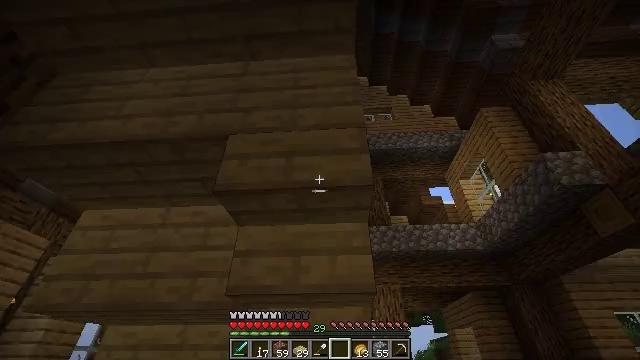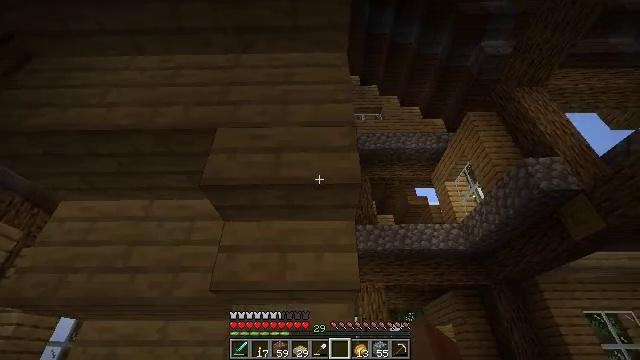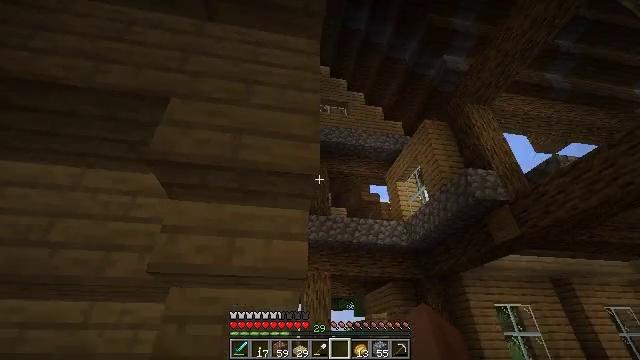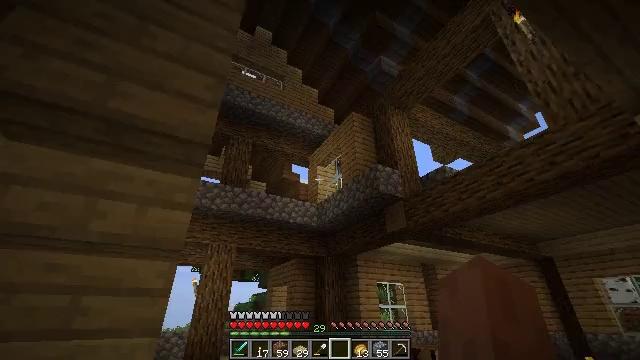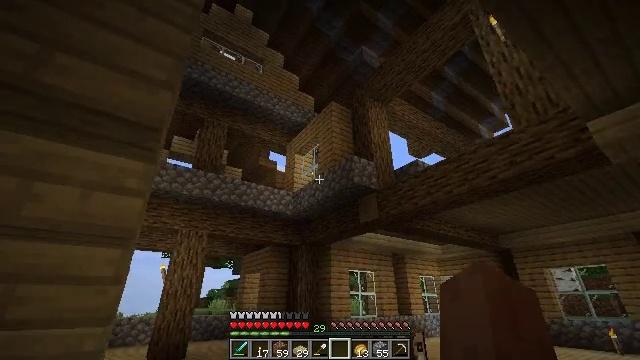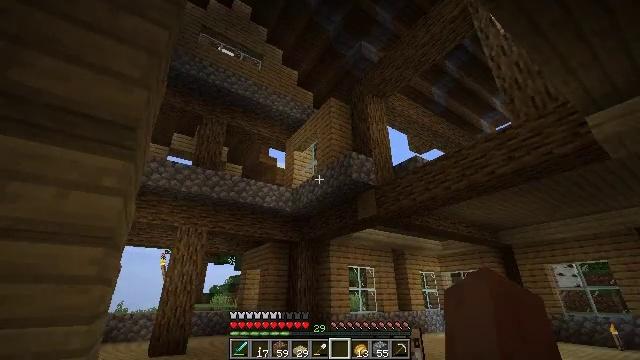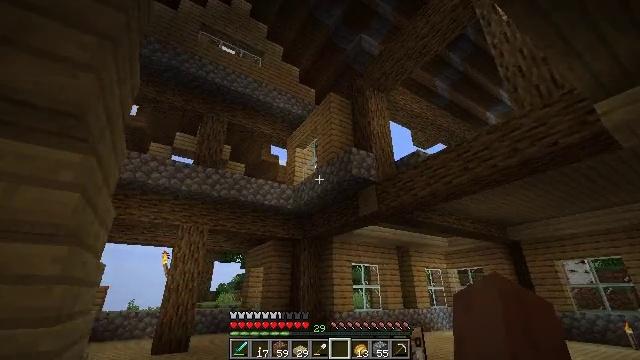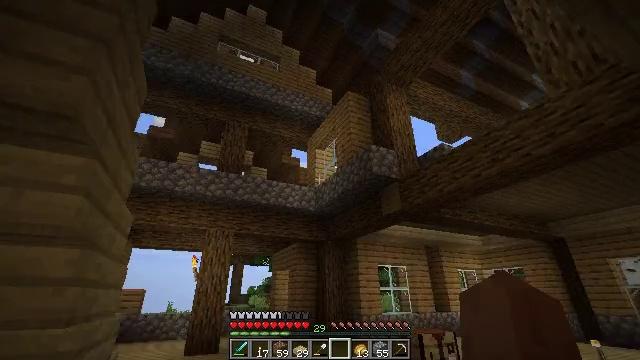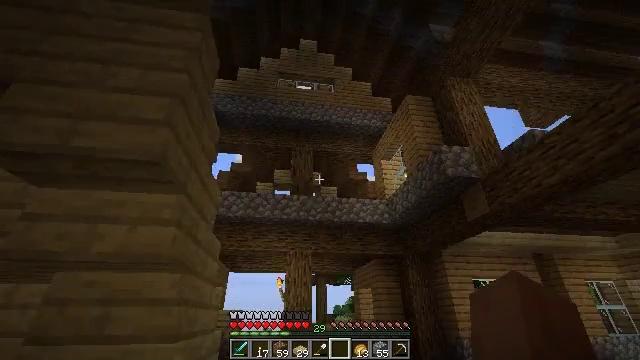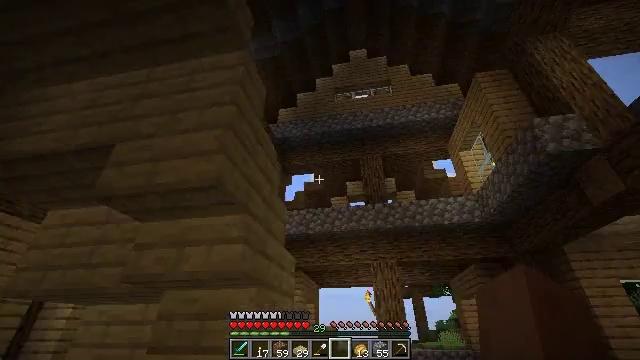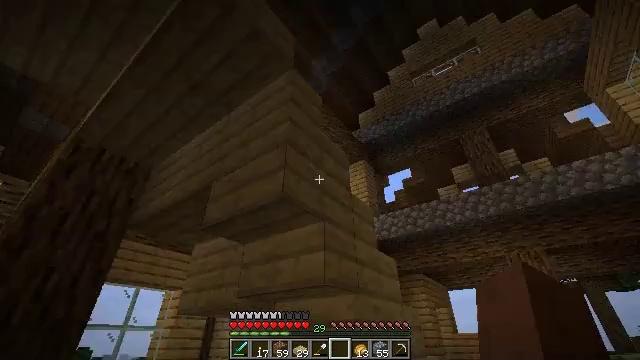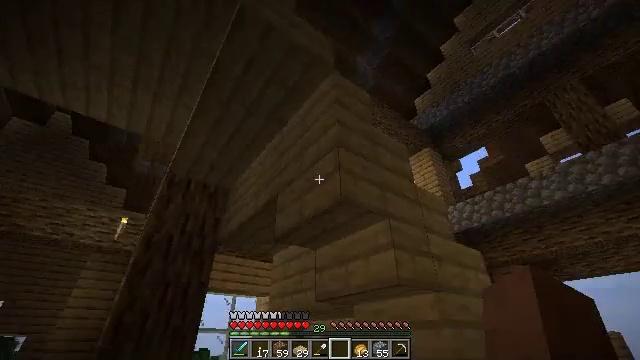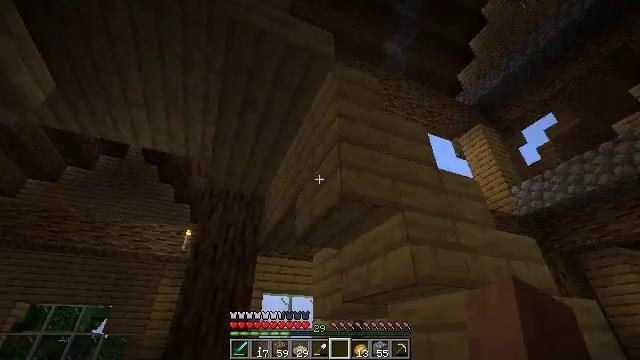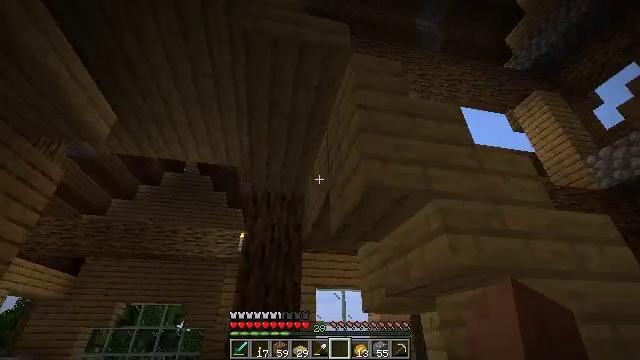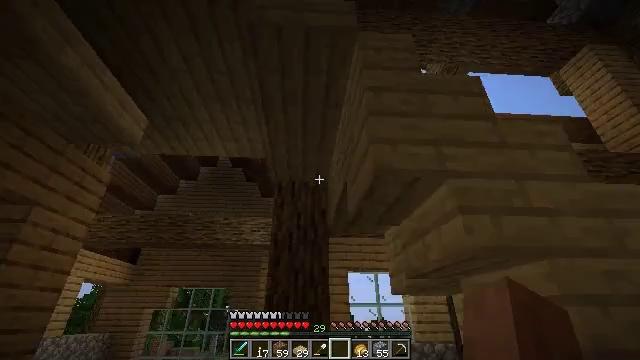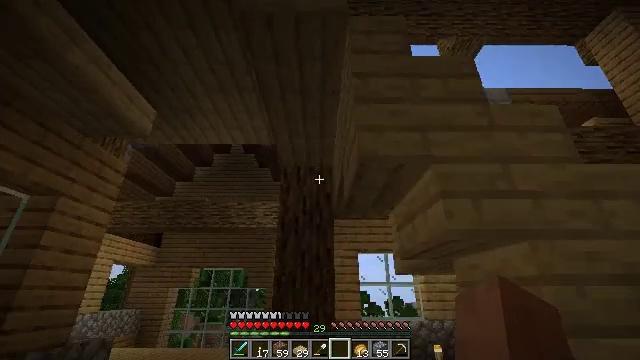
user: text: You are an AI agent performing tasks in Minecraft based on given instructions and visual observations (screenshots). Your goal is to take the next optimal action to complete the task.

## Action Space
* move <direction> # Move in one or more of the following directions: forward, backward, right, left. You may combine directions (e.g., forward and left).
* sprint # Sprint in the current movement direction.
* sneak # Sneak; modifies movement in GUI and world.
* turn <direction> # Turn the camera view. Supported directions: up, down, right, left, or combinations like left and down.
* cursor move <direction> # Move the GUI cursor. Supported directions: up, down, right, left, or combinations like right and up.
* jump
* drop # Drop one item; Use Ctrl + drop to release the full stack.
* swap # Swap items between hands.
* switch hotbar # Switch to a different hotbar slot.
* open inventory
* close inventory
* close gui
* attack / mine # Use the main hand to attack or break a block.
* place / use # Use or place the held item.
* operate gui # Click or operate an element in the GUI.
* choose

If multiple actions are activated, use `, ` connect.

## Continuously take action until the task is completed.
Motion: motion action
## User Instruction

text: Interact with the crafting table to craft birch stairs.
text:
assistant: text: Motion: turn right
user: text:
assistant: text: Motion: move right, turn right and down
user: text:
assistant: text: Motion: move right, turn right and down
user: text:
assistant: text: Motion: move right, turn right and down
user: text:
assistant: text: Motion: move forward and move right
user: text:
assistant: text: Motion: move forward and move right, turn left
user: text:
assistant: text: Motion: move forward and move right, turn left
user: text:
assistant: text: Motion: move forward and move right, turn left and up
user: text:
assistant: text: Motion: move forward and move right, turn left and up
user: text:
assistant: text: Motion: move forward and move right, turn left and up
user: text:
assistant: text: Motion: move forward and move right, turn left
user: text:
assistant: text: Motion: move right, turn left
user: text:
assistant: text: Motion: move right, turn left and down
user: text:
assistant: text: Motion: move back and move right, turn left and down
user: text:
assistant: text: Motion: move back and move right, turn left and down
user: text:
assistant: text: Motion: move back and move right, turn left and down
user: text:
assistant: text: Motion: move back and move right
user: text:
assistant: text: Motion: move back and move right
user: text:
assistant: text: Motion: move back, turn up
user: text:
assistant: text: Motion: move back, turn up
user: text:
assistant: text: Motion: move back, turn up
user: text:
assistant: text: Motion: move back, turn up
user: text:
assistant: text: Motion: move back
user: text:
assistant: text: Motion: move back
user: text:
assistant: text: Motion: move back
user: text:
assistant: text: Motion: move back
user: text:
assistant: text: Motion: move back
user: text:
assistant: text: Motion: move back
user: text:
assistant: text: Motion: move back
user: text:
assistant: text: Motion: move back, turn down